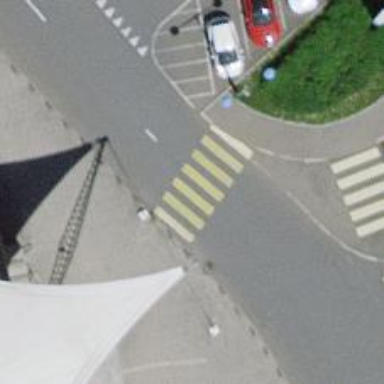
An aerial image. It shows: Zebra crossing on the road.